Question: Note: Using Monotouch and doing all the UI Programatically.
Hello everybody,
I have a question.
I have this main UIViewController object, and I have 2 UIVIews inside it. This views will perform commands in some devices, etc. I'm planning to do some menu with a slider effect appearing from the left side as it's drawn below. In this menu the user will select some buttons, and this is gonna make to change the another two UIViews.
Here's my question:
I'm planning to use Modal View Controller as UIModalPresentationPageSheet, but how can It appear at the center of the screen horizontaly. I'd like to put it on the center on the left side. How can I change it?
If it's impossible, should I use the UIPopover?
Image Below

Thank you.
Lyniker
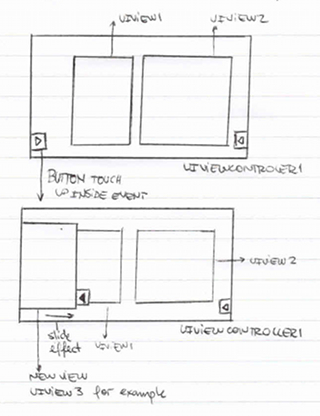
Answer: I don't think either will get you the animation effect you want. In general I would choose to slide in a view using UIView animation:
'''
if(IsDrawerVisible == false) {
UIView.Animate(0.5, () => {
DrawerView.Frame = new RectangleF(
this.View.Bounds.Left + 300,
DrawerView.Frame.Y,
DrawerView.Frame.Width,
DrawerView.Frame.Height);
}, UIViewAnimationOptions.CurveEaseIn);
}
else {
// Move the frame of the DrawerView by subtracting from Frame.X
}
'''
Of course you need a reference point (usually the parent UIView's left bounds) and do the appropriate calculations to move the "Drawer" component into view. This can be arbitrary though :-)
If DrawerView is of type UIViewController / DialogViewController use the new iOS 5 custom containment APIs or you'll get some seriously wonky behavior. See my blog post on child view controllers here:
<URL>